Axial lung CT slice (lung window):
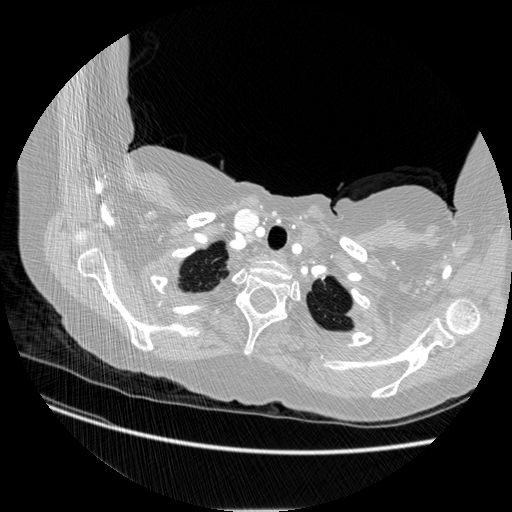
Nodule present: no